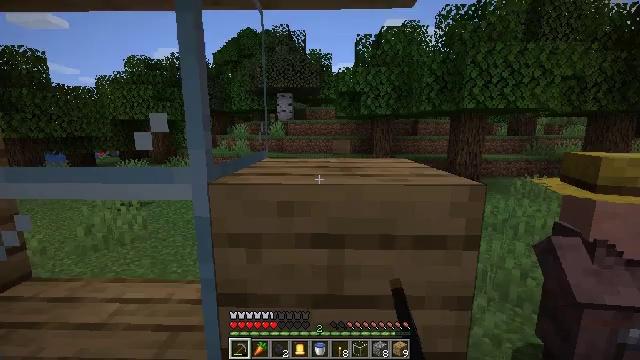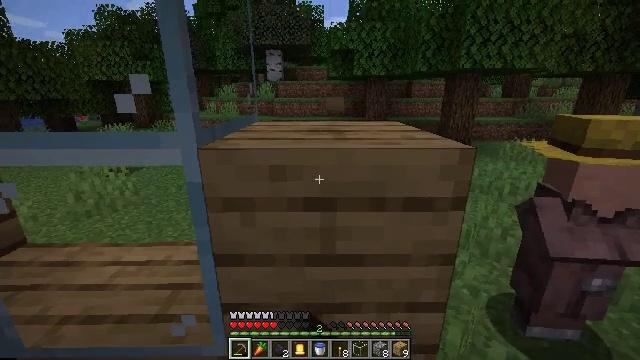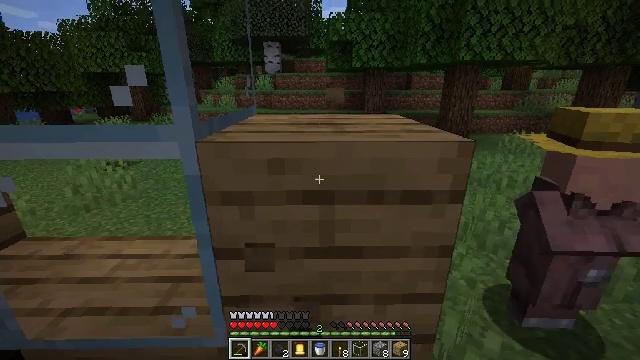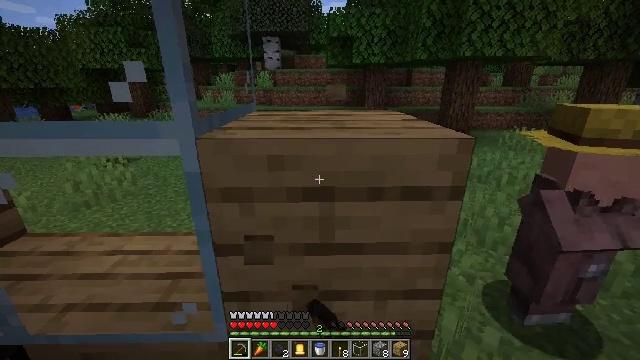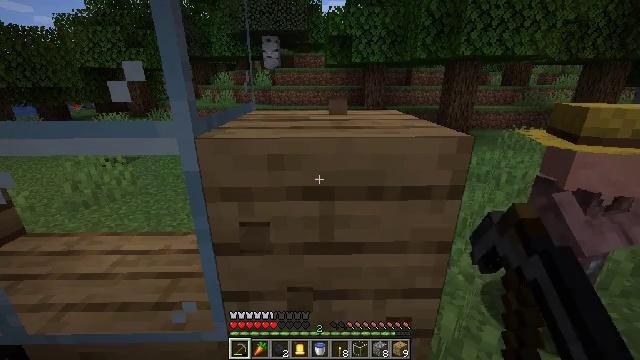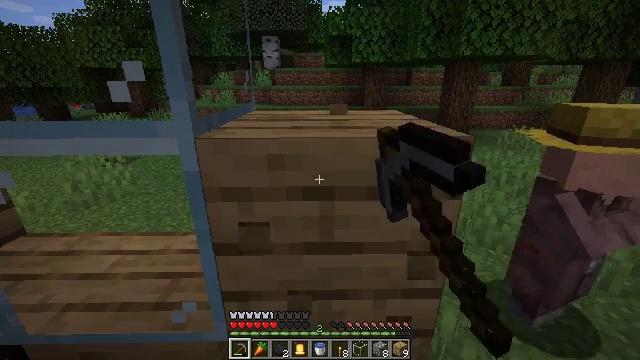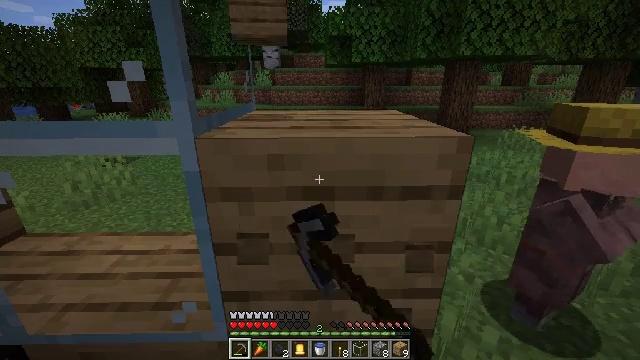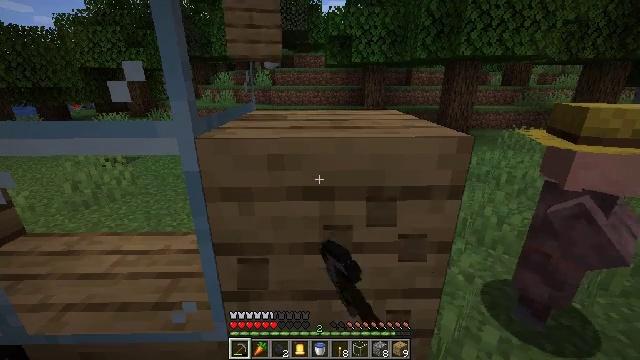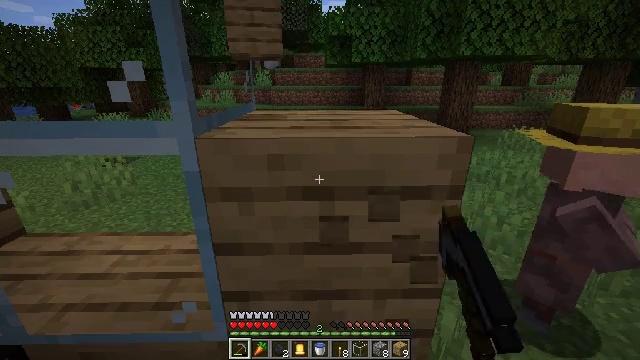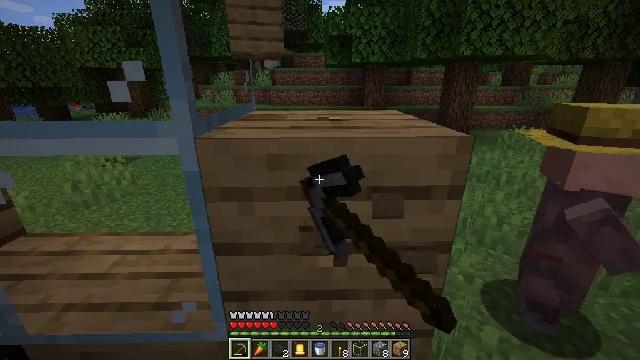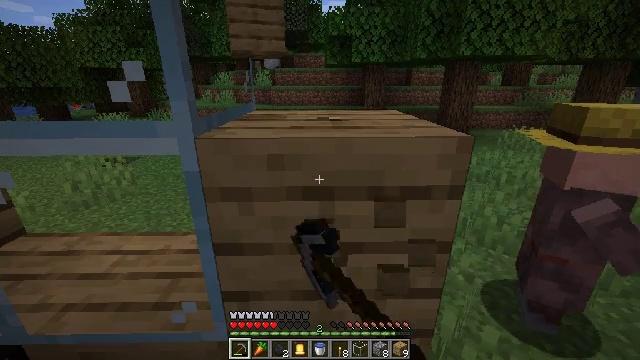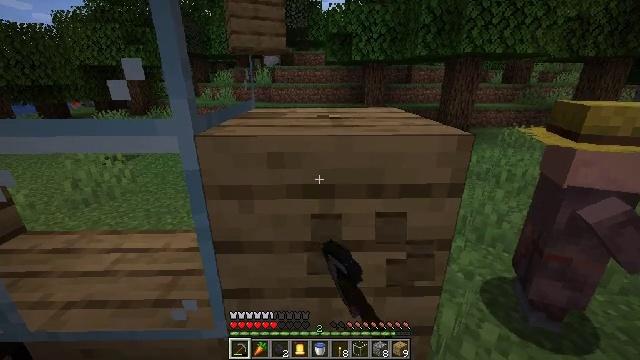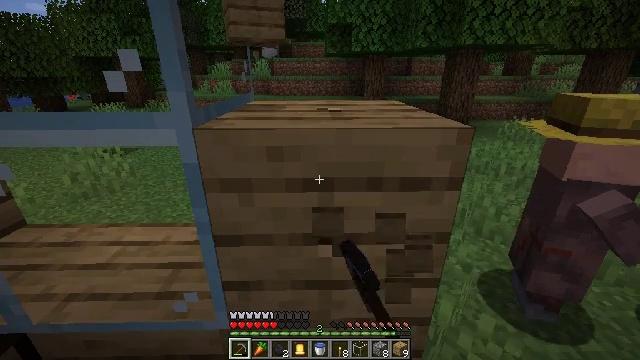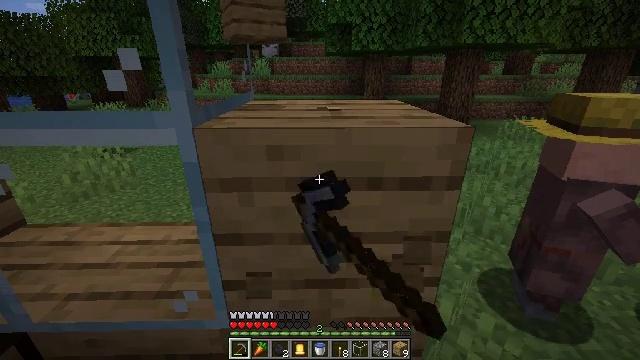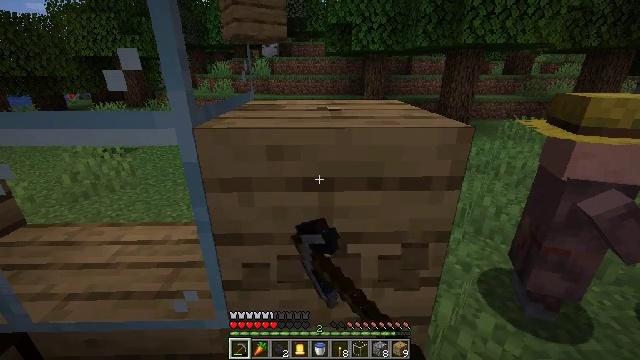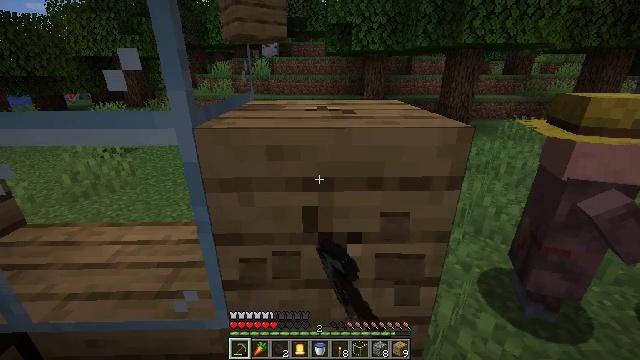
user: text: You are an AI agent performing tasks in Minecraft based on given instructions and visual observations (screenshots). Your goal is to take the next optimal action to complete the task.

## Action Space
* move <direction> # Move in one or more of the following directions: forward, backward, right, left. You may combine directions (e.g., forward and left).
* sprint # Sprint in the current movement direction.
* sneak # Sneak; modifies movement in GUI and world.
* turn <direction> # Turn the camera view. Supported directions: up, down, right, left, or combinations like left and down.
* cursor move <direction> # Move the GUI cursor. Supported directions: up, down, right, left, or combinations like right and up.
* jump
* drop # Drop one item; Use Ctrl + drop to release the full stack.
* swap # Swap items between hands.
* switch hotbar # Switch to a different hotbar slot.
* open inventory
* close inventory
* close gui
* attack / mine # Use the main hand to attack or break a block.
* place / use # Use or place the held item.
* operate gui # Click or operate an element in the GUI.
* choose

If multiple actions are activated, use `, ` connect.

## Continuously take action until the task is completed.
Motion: motion action
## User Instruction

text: Mine planks.
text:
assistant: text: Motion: turn right and down, attack / mine
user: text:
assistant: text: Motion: turn down, attack / mine
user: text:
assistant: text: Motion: attack / mine
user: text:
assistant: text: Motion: attack / mine
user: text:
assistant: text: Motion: attack / mine
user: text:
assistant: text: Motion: attack / mine
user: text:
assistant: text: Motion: attack / mine
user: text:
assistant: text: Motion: attack / mine
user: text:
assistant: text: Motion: attack / mine
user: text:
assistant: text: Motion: attack / mine
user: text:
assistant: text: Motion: attack / mine
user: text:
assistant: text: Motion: turn down, attack / mine
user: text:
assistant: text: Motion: attack / mine
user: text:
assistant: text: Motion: attack / mine
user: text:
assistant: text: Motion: attack / mine
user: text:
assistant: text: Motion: attack / mine
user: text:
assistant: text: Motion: attack / mine
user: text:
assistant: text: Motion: attack / mine
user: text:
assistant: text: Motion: attack / mine
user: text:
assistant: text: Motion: attack / mine
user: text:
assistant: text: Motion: attack / mine
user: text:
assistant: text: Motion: attack / mine
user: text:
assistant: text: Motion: attack / mine
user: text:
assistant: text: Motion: attack / mine
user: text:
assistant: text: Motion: attack / mine
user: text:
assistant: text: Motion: attack / mine
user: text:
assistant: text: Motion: attack / mine
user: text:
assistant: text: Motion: attack / mine
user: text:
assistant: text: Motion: attack / mine
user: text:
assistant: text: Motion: attack / mine